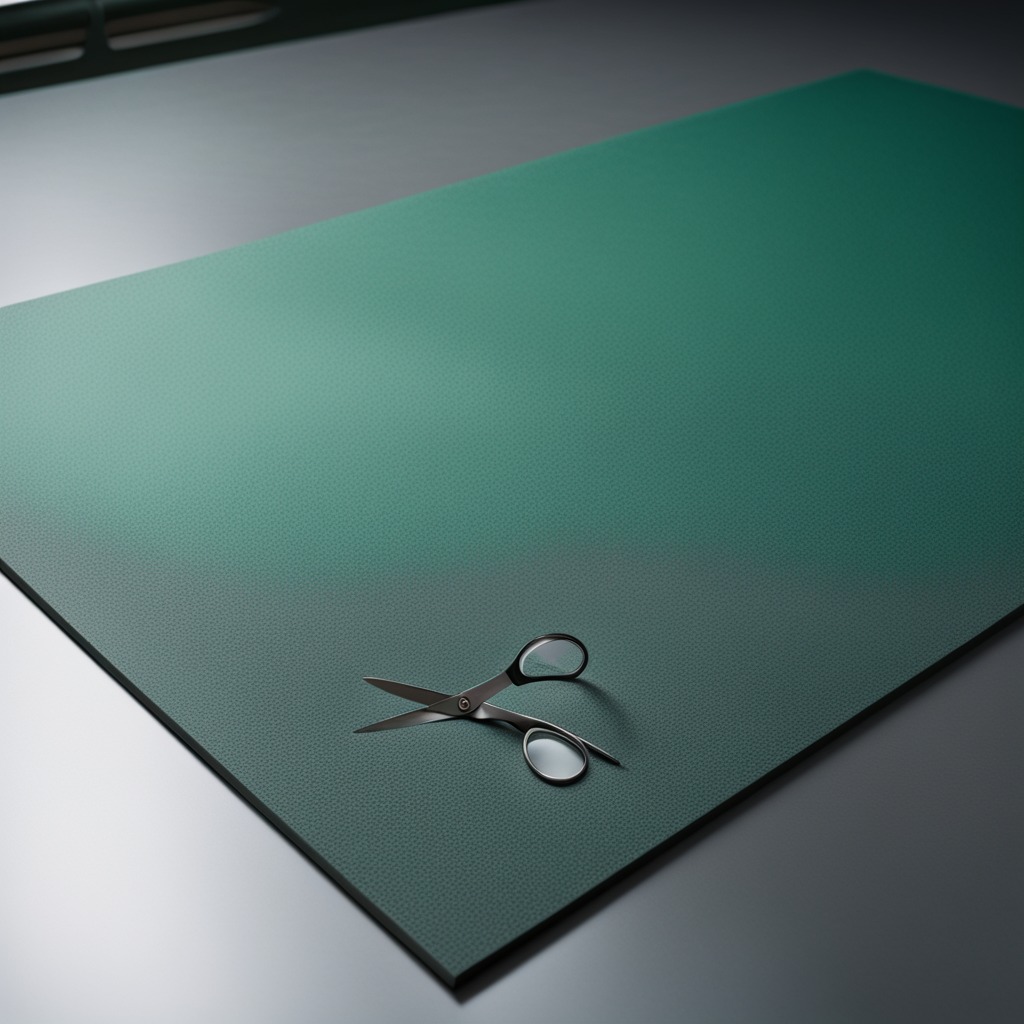
A scissor is lying on the clean granite tabletop covered with a green rubber mat inside a workshop under bright overhead lighting crisp shadows high clarity worn but beneath the mat.